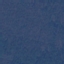
Label: Forest